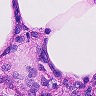
Metastatic tissue present: no